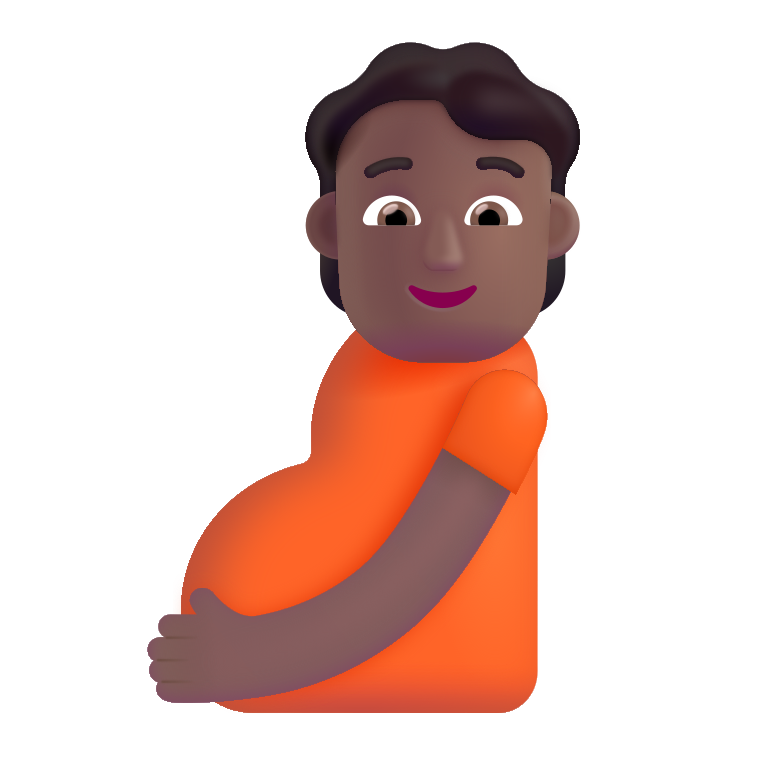
pregnant person color  dark